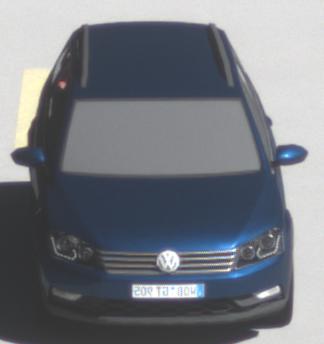
Make: VW
Model: Passat Alltrack 1.8 TSI
Detailed model: Passat (B7) Alltrack
Model produced from: 2012/03
Model produced until: 2013/06
Doors: 5
Color: blue
Road condition: dry road
Daytime: midday
Contrast: high contrast